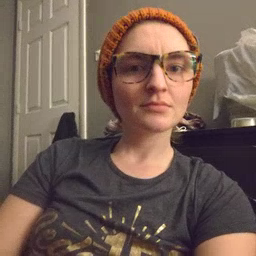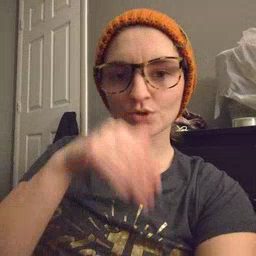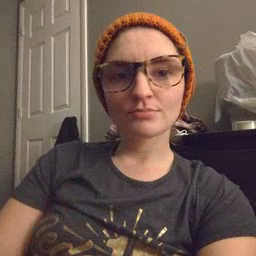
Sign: elephant